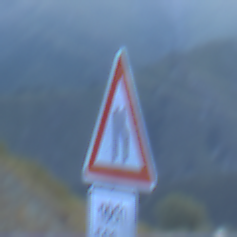
Verkehrszeichen: EinseitigVerengteFahrbahnRechts
Zusatzzeichen unten: LaengeEinerStrecke3
Umgebung: Outdoor, RoadRail
Tageszeit: SunriseSunset
Wetter: Clear
Licht: Natural
Jahreszeit: NotSpecified
Kontrast: LowContrast